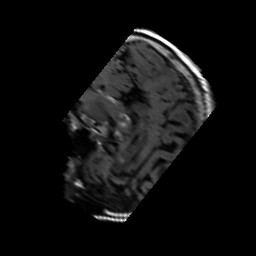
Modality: FLAIR
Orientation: sagittal
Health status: ill
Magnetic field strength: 3 T